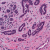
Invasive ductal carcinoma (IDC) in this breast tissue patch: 1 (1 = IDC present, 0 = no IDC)